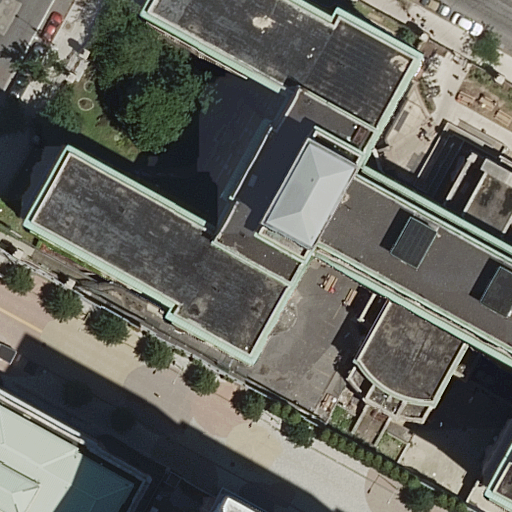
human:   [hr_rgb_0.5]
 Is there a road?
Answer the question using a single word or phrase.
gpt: yes

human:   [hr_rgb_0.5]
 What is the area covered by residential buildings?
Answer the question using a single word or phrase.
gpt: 1725m2

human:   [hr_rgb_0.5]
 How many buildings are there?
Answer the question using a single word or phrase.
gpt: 3

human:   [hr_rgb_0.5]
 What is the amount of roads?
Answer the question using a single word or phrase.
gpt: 2

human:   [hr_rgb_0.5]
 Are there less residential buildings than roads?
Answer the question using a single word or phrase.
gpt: no

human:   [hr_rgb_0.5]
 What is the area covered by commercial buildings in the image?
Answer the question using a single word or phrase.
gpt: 0m2

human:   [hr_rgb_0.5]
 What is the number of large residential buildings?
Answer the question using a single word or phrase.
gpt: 1

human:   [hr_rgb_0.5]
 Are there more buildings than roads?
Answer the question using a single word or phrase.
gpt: yes

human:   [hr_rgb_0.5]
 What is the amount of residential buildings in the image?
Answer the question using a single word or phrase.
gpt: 3

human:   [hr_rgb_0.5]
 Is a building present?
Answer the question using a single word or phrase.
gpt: yes

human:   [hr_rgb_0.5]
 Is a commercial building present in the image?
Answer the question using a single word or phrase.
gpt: no

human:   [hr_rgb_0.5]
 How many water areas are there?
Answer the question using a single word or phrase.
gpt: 0

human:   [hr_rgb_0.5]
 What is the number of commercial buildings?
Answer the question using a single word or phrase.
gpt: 0

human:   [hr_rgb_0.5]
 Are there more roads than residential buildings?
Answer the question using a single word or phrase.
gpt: no

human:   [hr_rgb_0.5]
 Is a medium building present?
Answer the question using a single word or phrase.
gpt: yes

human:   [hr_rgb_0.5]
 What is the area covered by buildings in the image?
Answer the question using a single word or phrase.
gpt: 1725m2

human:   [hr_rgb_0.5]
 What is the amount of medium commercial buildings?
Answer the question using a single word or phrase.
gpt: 0

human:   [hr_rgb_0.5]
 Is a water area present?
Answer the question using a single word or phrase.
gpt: no

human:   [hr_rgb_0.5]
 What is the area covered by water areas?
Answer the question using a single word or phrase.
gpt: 0m2

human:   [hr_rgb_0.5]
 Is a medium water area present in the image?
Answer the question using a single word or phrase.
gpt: no

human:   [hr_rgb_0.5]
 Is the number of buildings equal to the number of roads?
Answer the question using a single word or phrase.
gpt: no

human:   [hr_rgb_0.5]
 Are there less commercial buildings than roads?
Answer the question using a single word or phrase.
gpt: yes

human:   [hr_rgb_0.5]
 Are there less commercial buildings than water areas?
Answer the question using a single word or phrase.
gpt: no

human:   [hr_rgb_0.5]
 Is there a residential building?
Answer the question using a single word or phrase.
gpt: yes

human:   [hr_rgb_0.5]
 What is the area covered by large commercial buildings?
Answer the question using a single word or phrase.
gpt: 0m2

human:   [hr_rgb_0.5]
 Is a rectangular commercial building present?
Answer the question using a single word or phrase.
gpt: no

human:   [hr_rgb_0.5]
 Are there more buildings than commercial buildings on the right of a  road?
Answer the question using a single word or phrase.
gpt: yes

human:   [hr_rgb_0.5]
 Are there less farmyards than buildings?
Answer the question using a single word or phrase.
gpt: yes

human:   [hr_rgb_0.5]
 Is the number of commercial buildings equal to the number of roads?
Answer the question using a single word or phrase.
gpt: no

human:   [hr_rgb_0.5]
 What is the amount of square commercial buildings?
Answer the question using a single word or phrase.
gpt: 0

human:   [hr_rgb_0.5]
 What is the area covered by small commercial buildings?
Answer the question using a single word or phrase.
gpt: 0m2

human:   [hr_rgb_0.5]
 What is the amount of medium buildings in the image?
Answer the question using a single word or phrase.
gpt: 2

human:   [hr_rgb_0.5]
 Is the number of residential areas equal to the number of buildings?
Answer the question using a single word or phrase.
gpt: no

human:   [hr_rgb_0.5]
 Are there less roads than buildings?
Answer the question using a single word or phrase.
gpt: yes

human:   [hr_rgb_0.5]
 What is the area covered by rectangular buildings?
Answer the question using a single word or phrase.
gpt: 1725m2

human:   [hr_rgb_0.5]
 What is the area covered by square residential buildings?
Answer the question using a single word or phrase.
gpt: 0m2

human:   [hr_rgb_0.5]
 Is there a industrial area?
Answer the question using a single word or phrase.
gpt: no

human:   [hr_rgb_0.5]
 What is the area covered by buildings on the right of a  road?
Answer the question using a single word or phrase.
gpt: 1381m2

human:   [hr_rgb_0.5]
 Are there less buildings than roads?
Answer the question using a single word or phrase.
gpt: no

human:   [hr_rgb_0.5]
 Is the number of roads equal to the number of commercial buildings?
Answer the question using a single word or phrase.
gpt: no

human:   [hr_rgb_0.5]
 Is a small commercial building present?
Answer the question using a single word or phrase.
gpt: no

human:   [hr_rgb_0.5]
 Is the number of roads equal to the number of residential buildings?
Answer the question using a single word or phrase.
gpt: no

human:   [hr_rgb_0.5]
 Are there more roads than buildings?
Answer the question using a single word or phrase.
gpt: no

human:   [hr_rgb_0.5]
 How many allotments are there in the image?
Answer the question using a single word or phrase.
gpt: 0

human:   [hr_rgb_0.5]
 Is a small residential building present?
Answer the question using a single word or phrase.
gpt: no

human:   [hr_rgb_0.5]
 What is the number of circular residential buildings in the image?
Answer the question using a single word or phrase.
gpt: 0

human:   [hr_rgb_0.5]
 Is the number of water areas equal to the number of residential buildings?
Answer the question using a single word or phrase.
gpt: no

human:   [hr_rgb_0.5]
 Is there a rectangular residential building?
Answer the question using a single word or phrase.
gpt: yes

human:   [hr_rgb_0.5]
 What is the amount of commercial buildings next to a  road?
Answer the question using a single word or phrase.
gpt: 0

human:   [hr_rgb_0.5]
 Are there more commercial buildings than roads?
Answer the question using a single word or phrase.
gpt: no

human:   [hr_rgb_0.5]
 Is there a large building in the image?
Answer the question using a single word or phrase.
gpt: yes

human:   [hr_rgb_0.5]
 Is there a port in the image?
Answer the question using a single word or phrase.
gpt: no

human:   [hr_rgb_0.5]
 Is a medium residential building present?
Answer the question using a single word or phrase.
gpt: yes

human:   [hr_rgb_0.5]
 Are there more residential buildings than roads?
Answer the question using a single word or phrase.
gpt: yes

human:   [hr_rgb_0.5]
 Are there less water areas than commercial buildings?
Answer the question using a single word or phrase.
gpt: no

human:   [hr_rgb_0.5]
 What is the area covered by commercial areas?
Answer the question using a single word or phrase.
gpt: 0m2

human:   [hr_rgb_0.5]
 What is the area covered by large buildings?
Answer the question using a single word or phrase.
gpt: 952m2

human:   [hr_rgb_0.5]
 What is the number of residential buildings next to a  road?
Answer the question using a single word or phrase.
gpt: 3

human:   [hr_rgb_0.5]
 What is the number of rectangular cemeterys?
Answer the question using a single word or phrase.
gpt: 0

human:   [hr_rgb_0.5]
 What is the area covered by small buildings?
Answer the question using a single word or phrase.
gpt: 0m2

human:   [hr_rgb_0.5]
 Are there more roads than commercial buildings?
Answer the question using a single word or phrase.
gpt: yes

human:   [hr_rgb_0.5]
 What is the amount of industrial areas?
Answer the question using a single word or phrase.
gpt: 0

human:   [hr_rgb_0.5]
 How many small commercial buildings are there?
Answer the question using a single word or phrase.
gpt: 0

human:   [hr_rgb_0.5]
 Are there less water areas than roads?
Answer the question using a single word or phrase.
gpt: yes